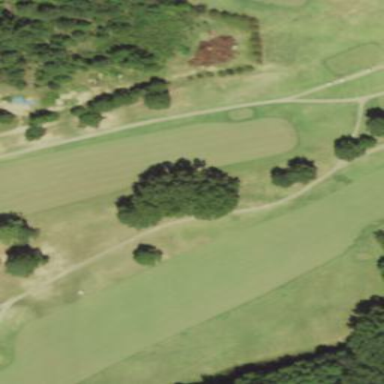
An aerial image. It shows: Grassy area designated as golf fairway.